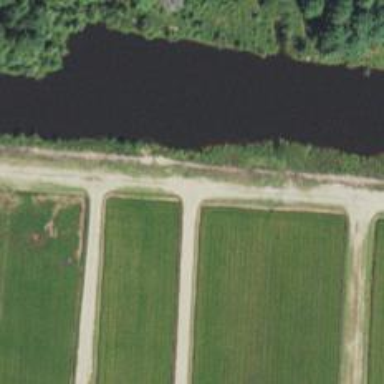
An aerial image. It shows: Canal.